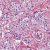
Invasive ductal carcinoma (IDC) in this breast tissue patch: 1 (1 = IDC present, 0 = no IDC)